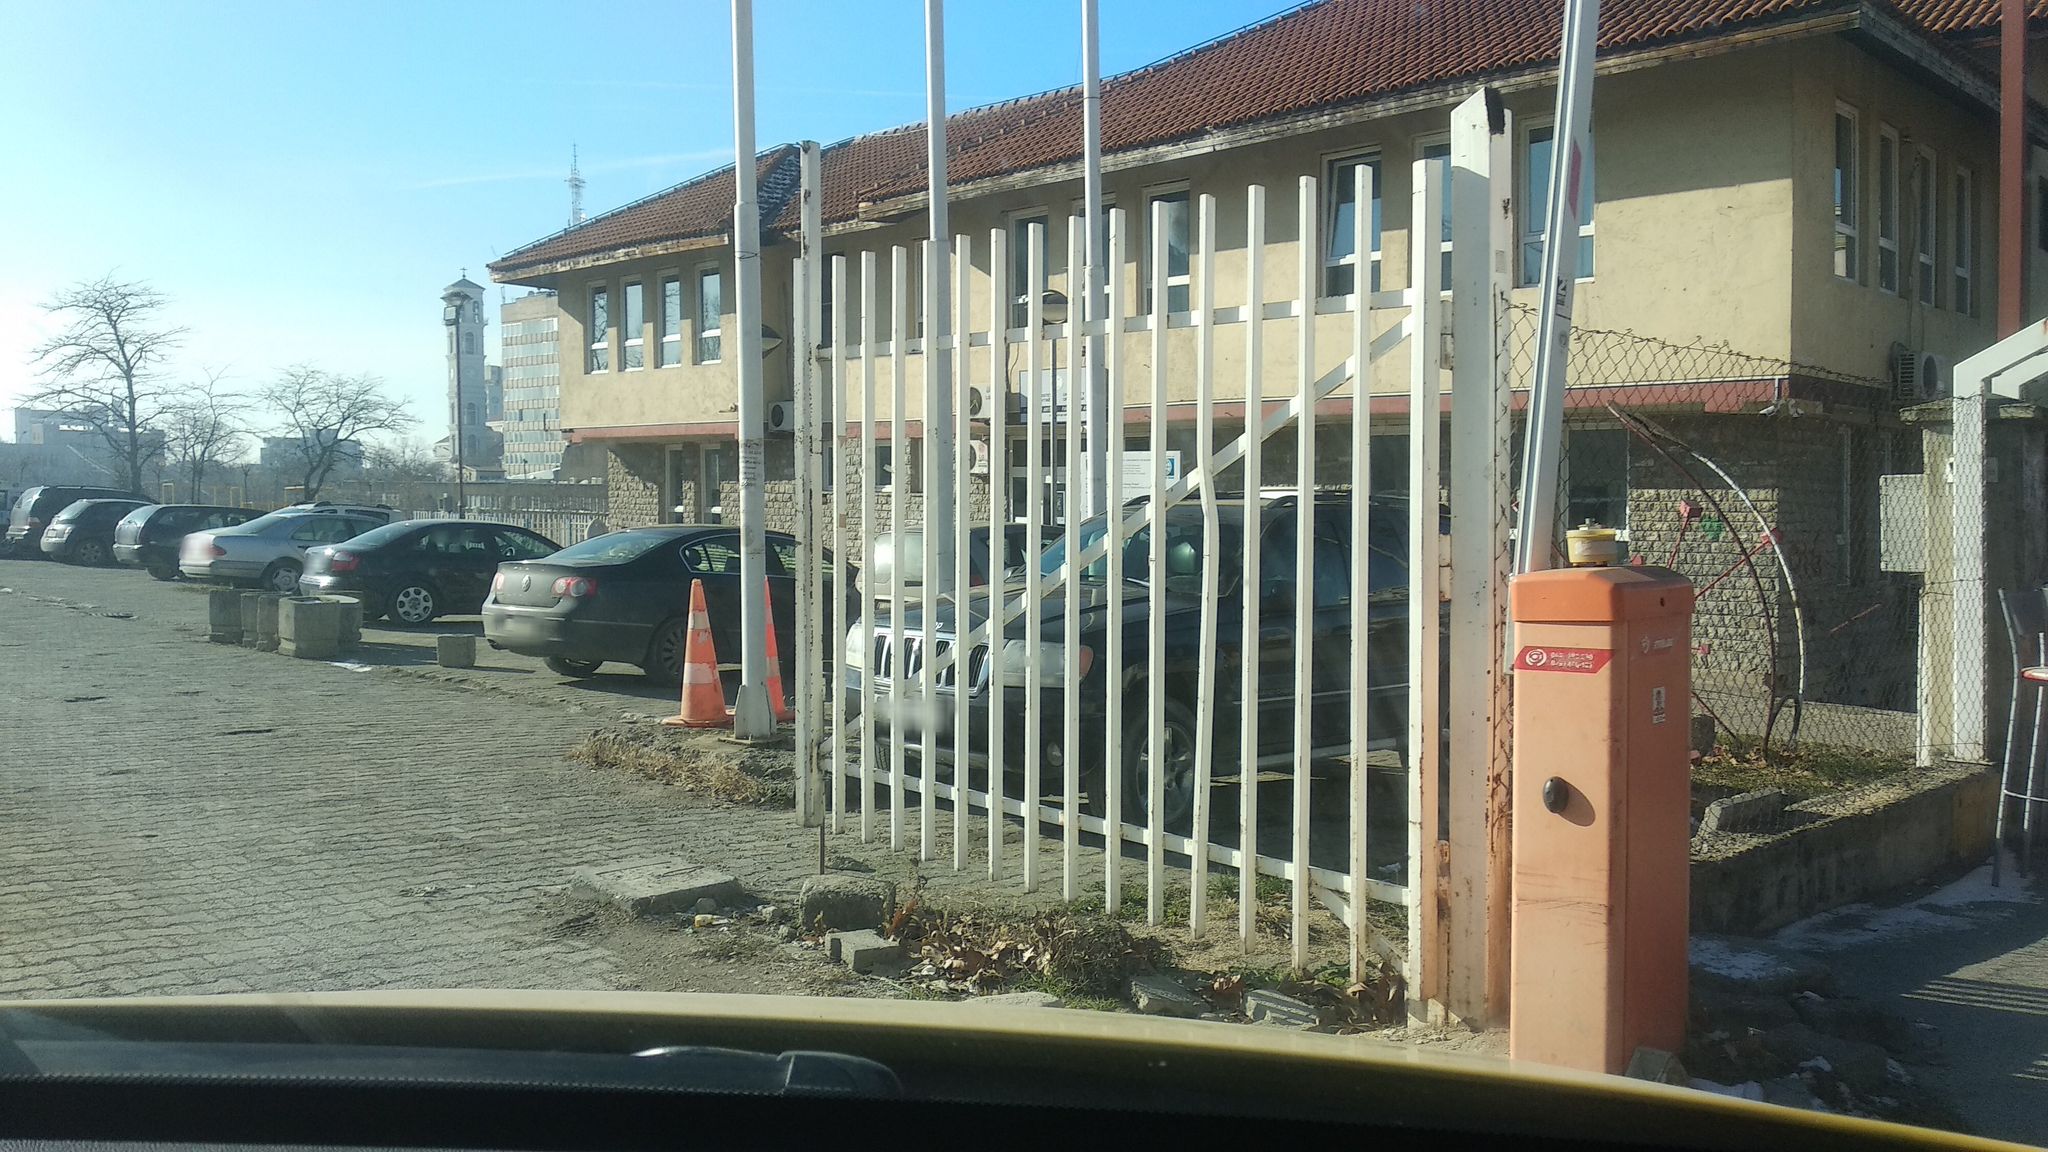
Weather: clear
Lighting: day
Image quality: good
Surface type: driving surface
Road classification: unclassified, steps, footway, service
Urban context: urban centre
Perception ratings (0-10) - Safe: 4.47, Lively: 2.67, Beautiful: 1.53, Boring: 4.47, Depressing: 7.46, Wealthy: 2.57